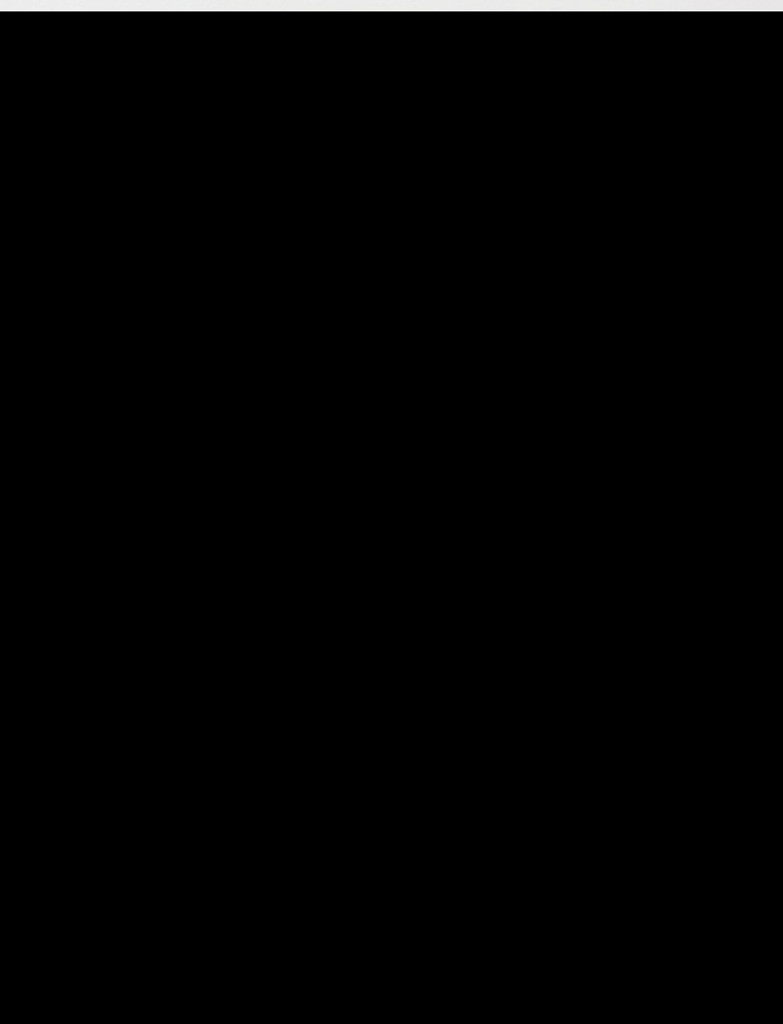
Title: Sidewall - sample
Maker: Becker, Smith & Page, Inc., founded 1899
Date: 1906–08
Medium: Machine-printed
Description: Stylized floral stripe; red flowers on off-white stripe, printed on mottled tan ground.